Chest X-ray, PA view. Patient: 52 years old, sex M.
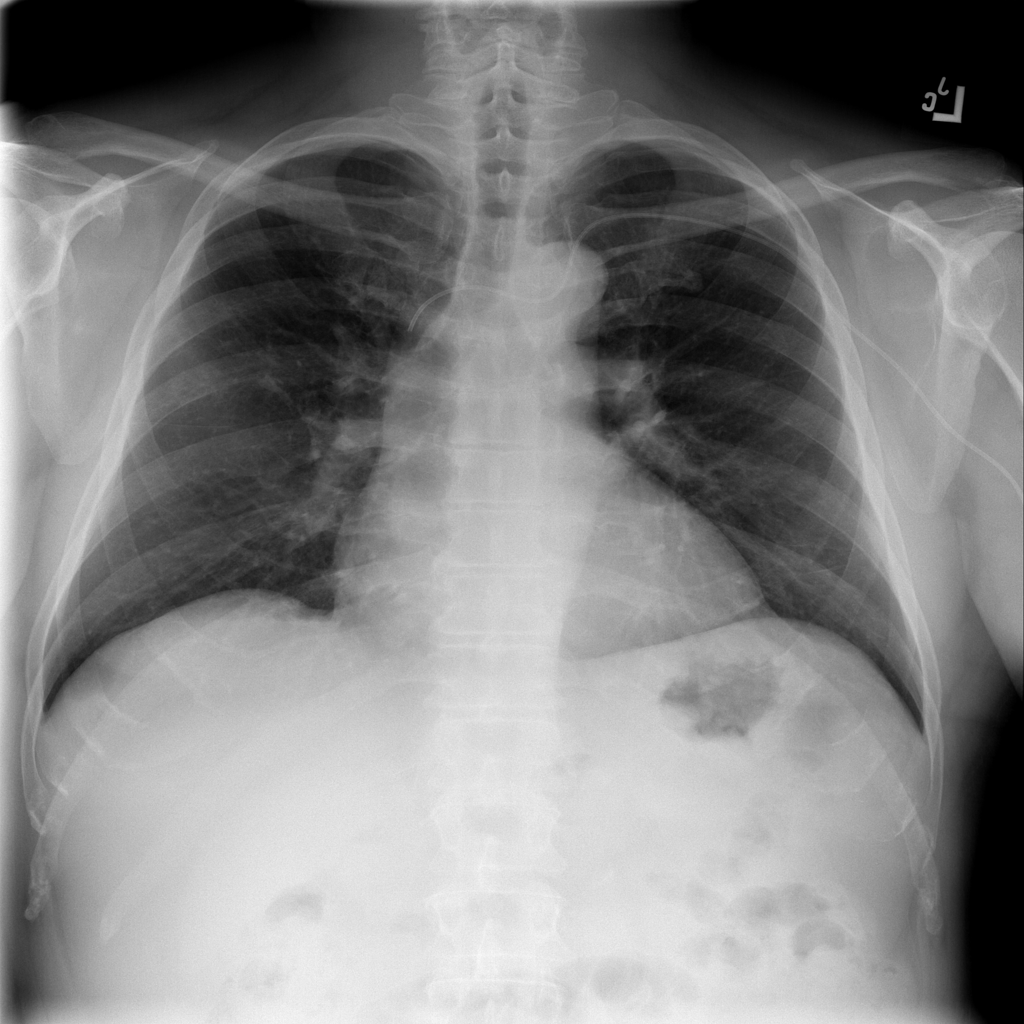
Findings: No Finding